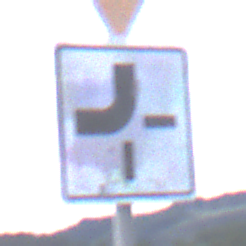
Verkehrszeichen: VerlaufVorfahrtsstrasse2
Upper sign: VorfahrtGewaehren
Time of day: SunriseSunset
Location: Outdoor (Nature)
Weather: PartlyCloudy
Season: NotSpecified
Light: Natural